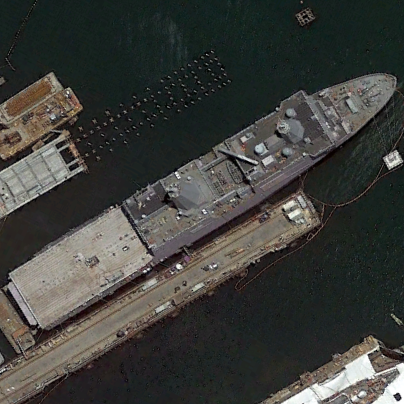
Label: combat